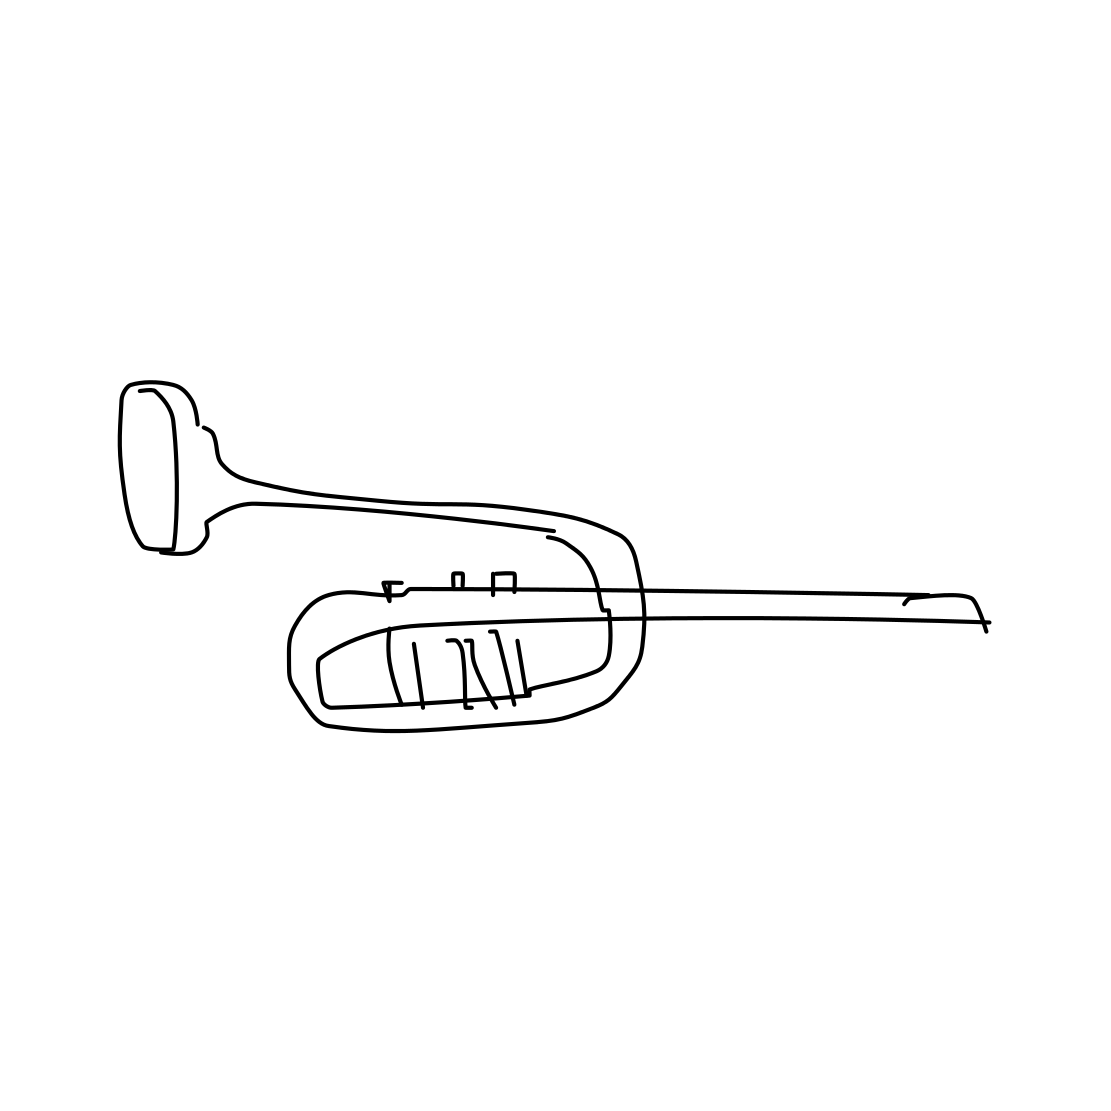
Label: trombone